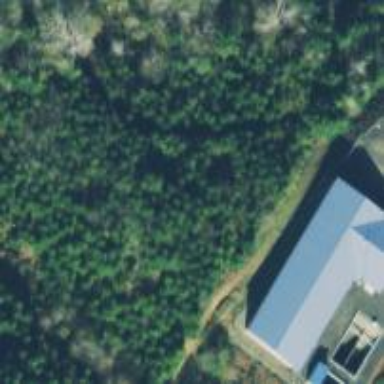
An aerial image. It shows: Service building.